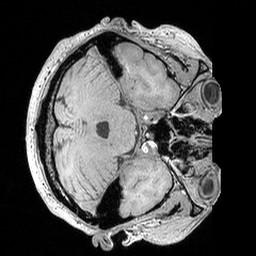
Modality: MP2RAGE
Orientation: axial
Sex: male
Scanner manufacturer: siemens
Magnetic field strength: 3 T
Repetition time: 5 s
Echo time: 0.00292 s